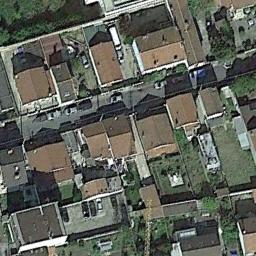
Label: residential